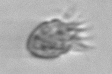
Label: Ciliophora